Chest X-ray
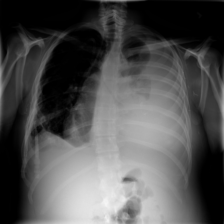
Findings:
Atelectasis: negative
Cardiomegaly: negative
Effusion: positive
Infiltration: negative
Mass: negative
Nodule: negative
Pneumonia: negative
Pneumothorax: negative
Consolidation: negative
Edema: negative
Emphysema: negative
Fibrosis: negative
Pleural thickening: negative
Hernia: negative